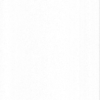
Label: dusty